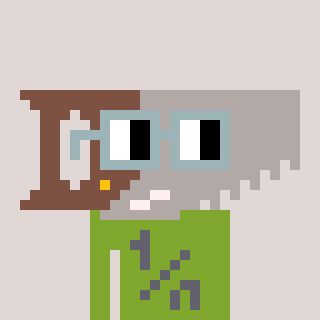
a pixel art character with square dark gray glasses, a saw-shaped head and a slimegreen-colored body on a warm background